Question: I have a project tracking application. The app has the following entities:
1. project
2. story - belong to a particular project
3. user - belong to a particular project, assigned to a particular story
Each 'project' can have multiple 'story' and 'user' entities as descendants. Each 'story' can be parent to multiple 'user' entities. Basically, every project has several users that can work on the various stories (tasks) within the project. Each story can have multiple users assigned to it as well. Something like below:

Now my question is, can i model such a relationship in the app engine datastore using ancestor queries without causing an index explosion? For example, i can find out stories within a project with a simple query. But to find out stories assigned to a specific user would require traversing the entire story index (which isn't really an issue due to query performance being independent of index table size), but would it not be better to have the query reflect a graph like relationship here? As if modeled using a graph database like neo4j?
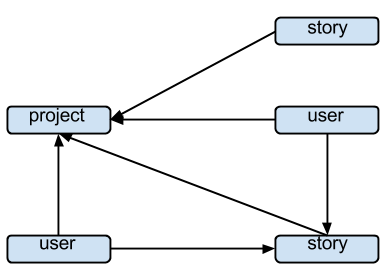
Answer: If a user can work on multiple stories, or none at the moment, and/or can ever change the story they're working on (get assigned to a different story later), then modeling the story as "parent" to the user seems deeply wrong on a semantic level -- it may also cause performance issues (depending on kind of queries, frequency of reads and writes, etc, etc), but, that's quite a secondary worry, I'd focus on the semantic correctness first and I'm not entirely sure about the specific semantics of your data model.
A parent "relationship", in GAE's datastore, is intended to model a persistent (actually I'd say "permanent", in terms of the child entity's lifetime:-) 1:many connection -- especially one that may well require transactional behavior (or even just strong consistency) among parent and child, or among siblings (transactional behavior and strong consistency don't come for free, performance-wise -- but, when you need them, you really need them:-). How well does the connection between story and user in your app match this summary?
There are of course other ways you can model persistent 1:many connections; using 'ndb' concepts, a 'StructuredProperty' can in fact let you the "child" entity "inside" the "parent" one (and if you don't need queries on the child's attributes you can gain a speed boost by using the kind of structured property).
And of course, the most general way to model any kind of relationship is with 'KeyProperty' -- that doesn't require the relationship to be persistent/permanent, nor necessarily 1:many (e.g if a user can be assigned to multiple stories). In fact you can view key properties as edges in a directed graph where entities are the nodes, with full generality (indeed it can be a directed-graph, with 0+ edges from node A to node B, if you need even more generality than a "mere" graph can provide:-). But of course you can pay some price for such broad generality, if you don't really need it nor use it.
In the end, beyond complete clarity in the entity-relationship modeling (which is a good thing no matter what kind of db is underlying:-), the choice of "schema" (in the broadest sense of the word:-) for a NoSQL database is strongly dependent on what queries, updates, &c, the app will require, with what frequency, tolerance for latency, transactionality requisites, consistency (strong vs eventual), ... to a higher degree than for the relational databases that are what I think most of us "cut our teeth on". Thus I would encourage you to strive to make both aspects very explicit -- the E-R layer of abstraction, of course, but the mix of queries, updates, &c, and the constraints and desiderata on them.